Question: I have an image in which my region of interest are the dots in the middle. I would like to get rid of the pixels at the top right circled in blue. How can I solve it.

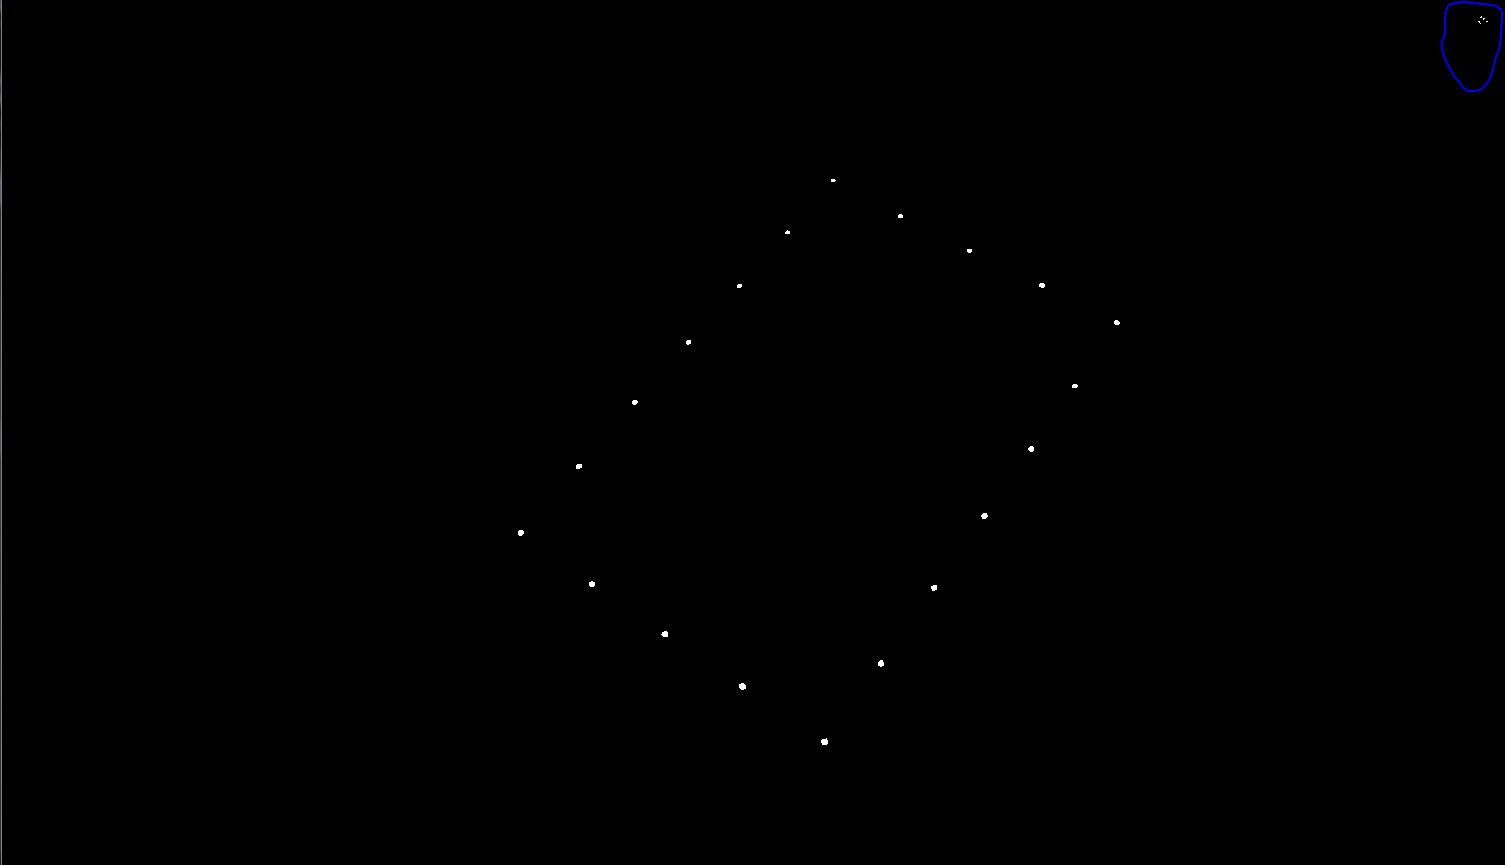
Answer: I assume that the image is binary. In that case:
If the "dots" (small circles) that you want to detect are larger than the spots you want to remove, you can apply a median filter on the image. The size of the median filter can be determined according to the size of the noise spots. Another possibility is to use morphological operations (erosion and dilation). All these operations are supported by OpenCV.
If the image is not binary, you can start by converting it to binary using a threshold value.